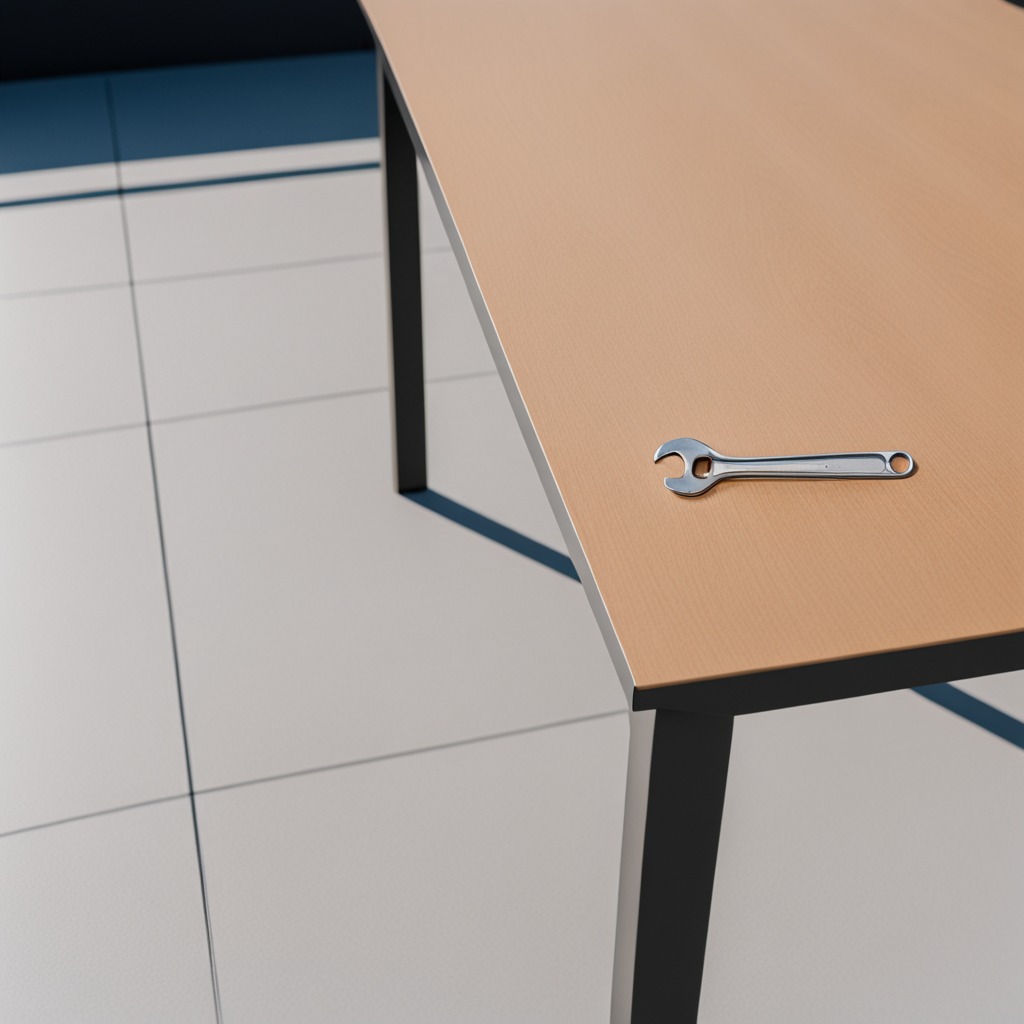
An wrench is lying on the table.